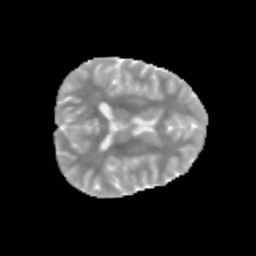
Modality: MD
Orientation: axial
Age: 12
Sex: female
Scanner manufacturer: siemens
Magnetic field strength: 3 T
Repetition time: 3.8 s
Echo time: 0.07 s